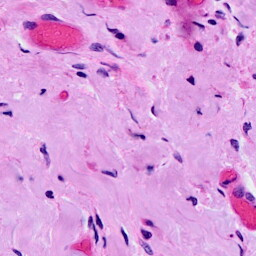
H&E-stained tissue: Breast